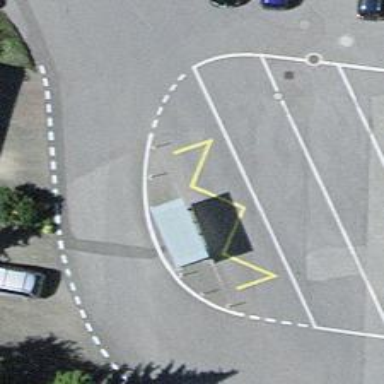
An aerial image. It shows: Platform with shelter for public transport.